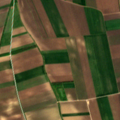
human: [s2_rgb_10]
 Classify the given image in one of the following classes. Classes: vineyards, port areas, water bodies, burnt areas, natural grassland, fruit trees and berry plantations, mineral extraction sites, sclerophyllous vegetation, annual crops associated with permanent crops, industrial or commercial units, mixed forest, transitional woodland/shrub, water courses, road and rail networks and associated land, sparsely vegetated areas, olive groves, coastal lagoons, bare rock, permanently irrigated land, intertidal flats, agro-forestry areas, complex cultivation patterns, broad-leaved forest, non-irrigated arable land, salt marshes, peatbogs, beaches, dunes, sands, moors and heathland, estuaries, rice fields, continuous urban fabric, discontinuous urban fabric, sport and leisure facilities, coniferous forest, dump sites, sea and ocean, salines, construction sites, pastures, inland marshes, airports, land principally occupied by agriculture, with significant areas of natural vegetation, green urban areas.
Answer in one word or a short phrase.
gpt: non-irrigated arable land